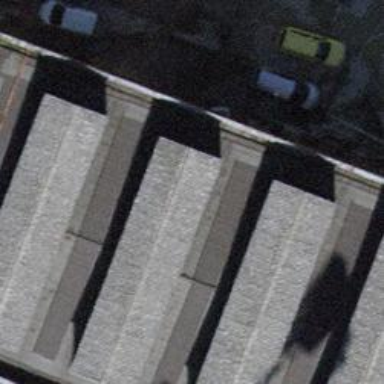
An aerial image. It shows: Building with gray gabled roof. The roof has light grey color.